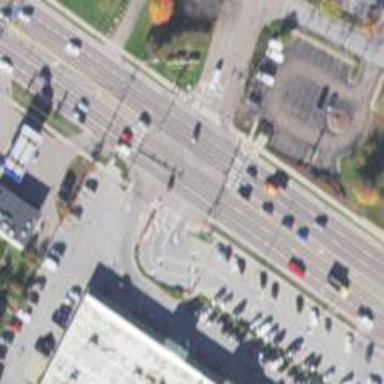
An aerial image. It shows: Crossing road.